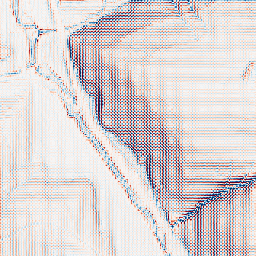
Category: wavelet
Decomposition family: wavelet_dwt
Decomposition parameters: wavelet: haar
level: 2
Upsampling method: fft_zeropad
Upsampling parameters: scale: 2
Upsampling scale: 2